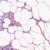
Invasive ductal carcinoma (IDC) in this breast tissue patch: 1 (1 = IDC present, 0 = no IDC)